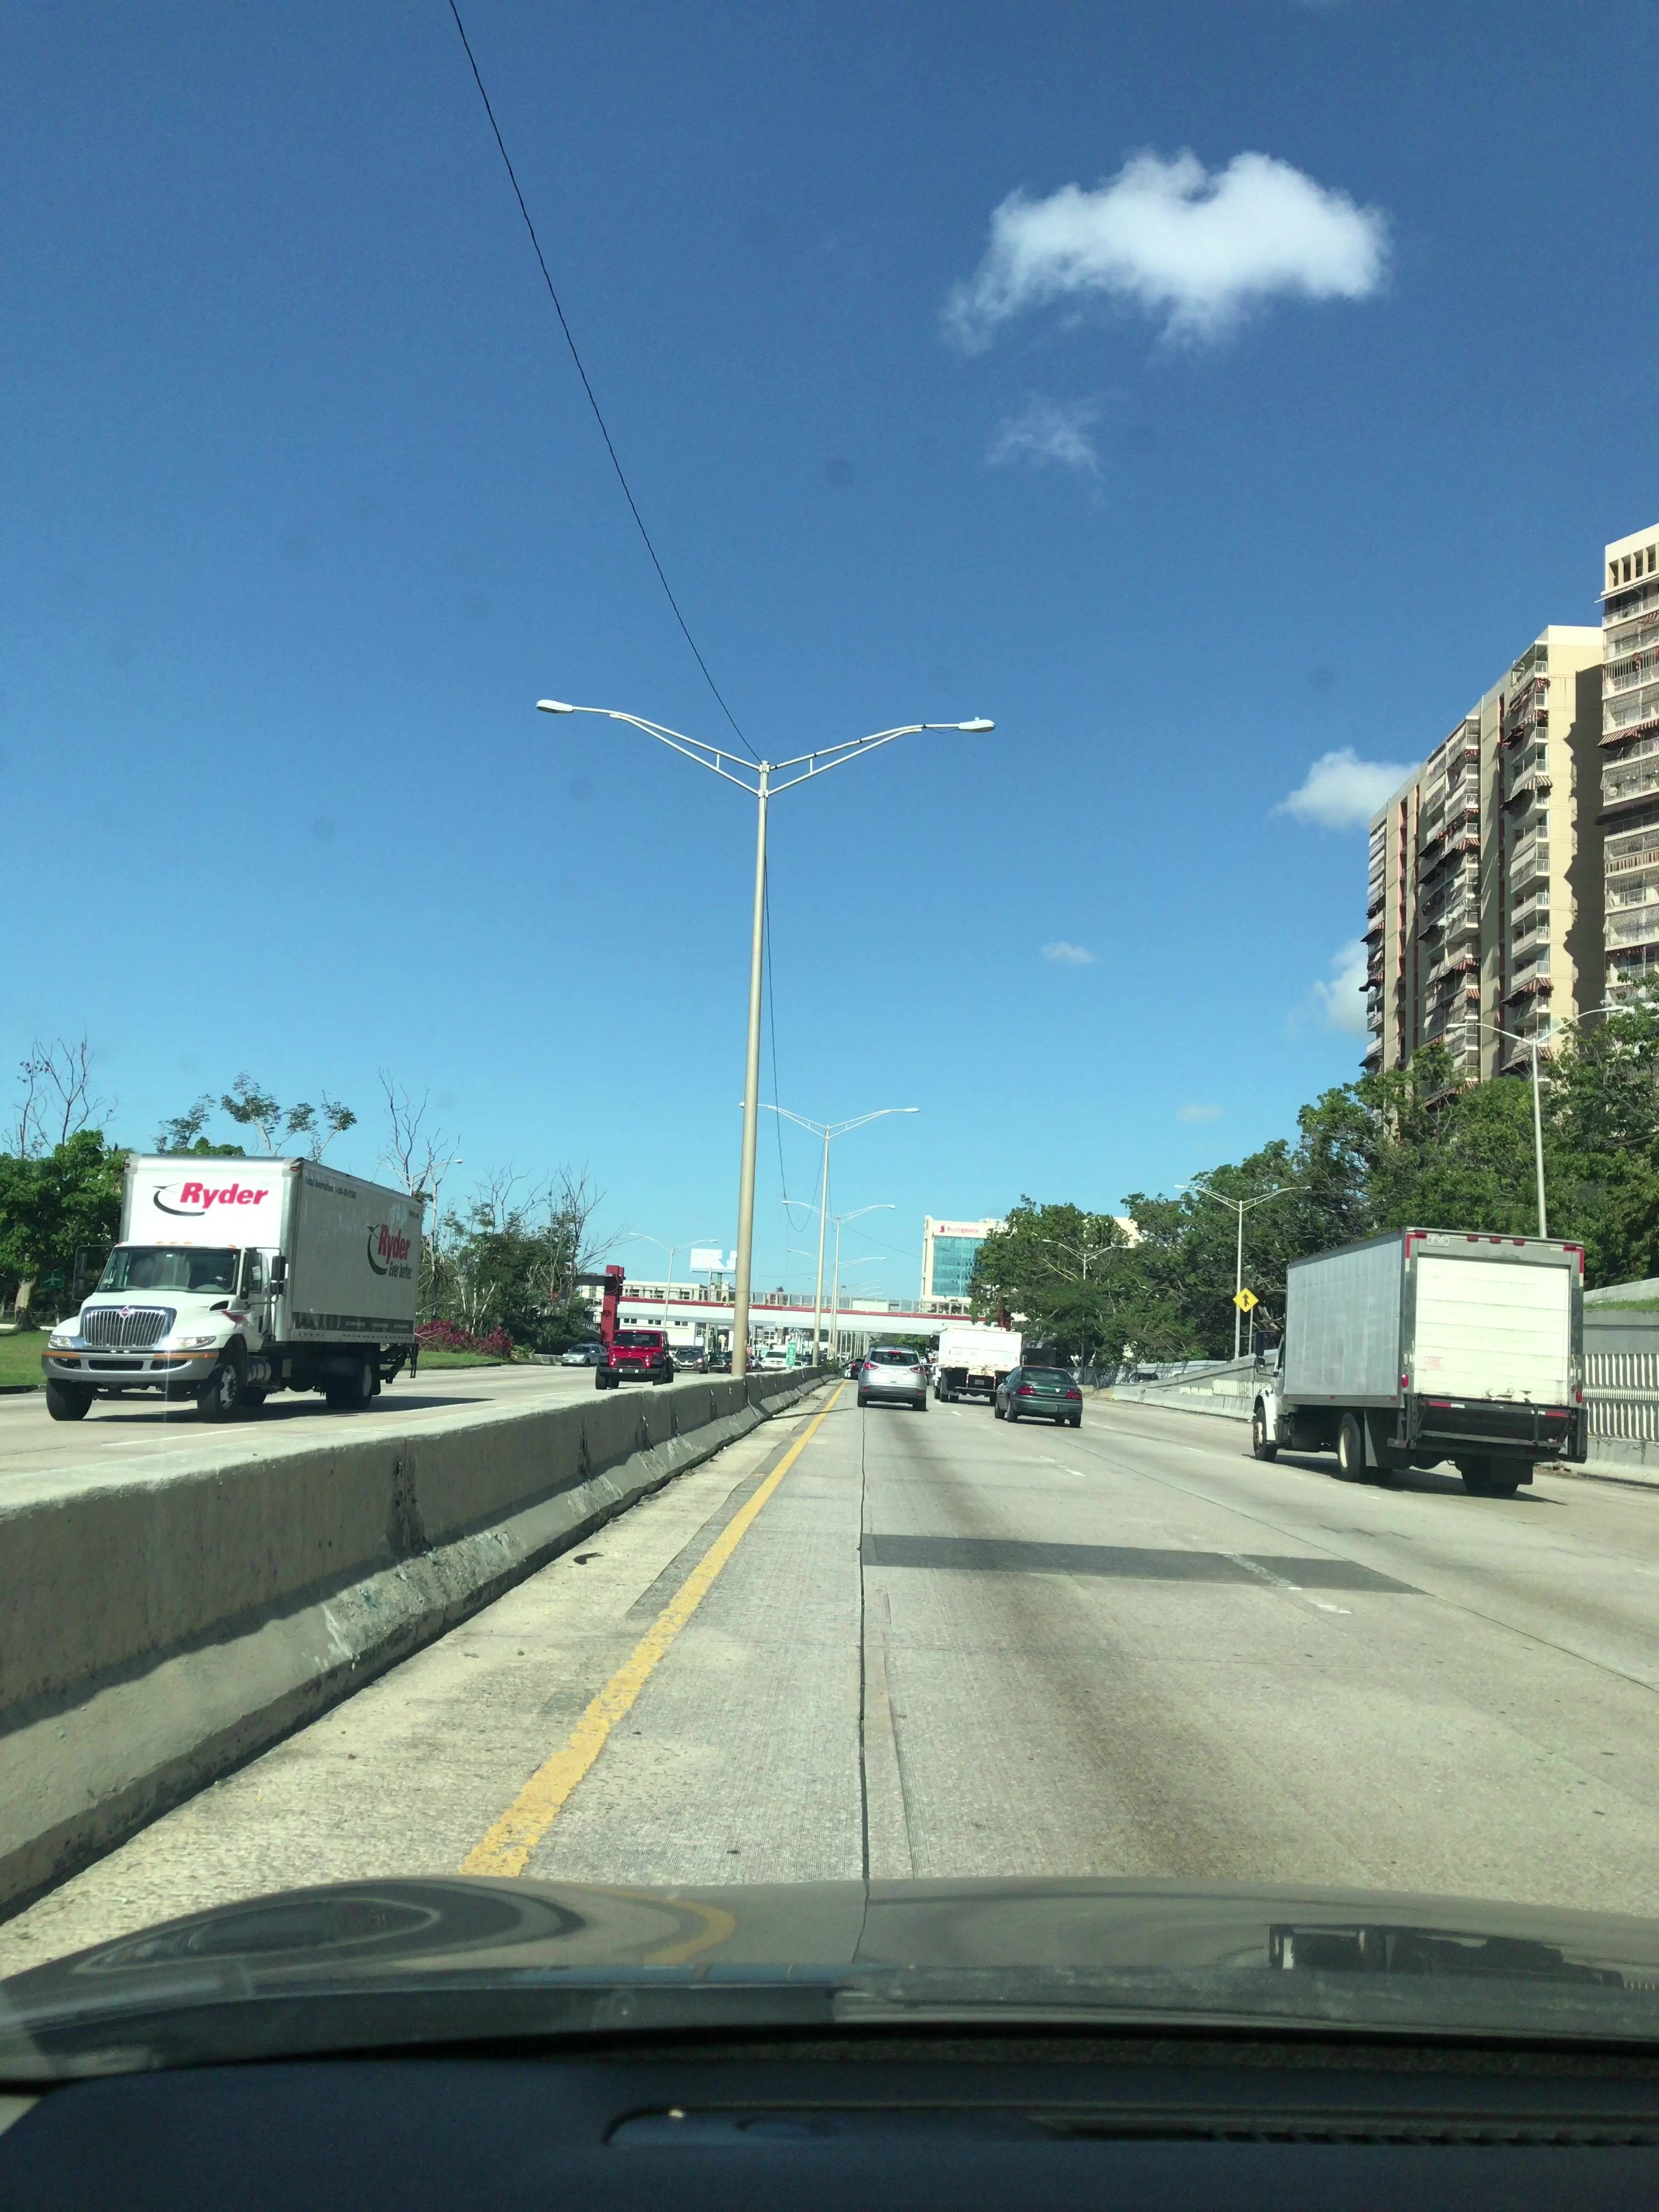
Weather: clear
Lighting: day
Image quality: good
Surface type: driving surface
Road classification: trunk, motorway
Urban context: urban centre
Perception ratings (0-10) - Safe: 1.12, Lively: 2.33, Beautiful: 1.08, Boring: 5.99, Depressing: 8.01, Wealthy: 4.81